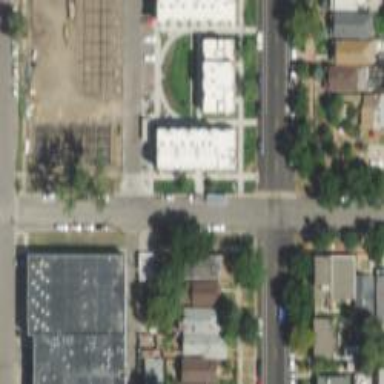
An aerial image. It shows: Alley classified as service road.